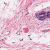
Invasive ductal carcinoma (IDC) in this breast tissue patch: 0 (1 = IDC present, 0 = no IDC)